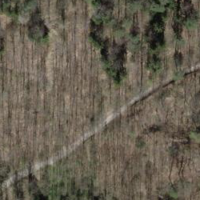
EUNIS habitat code: 41
Species observed at this site:
Lathyrus vernus
Ilex aquifolium